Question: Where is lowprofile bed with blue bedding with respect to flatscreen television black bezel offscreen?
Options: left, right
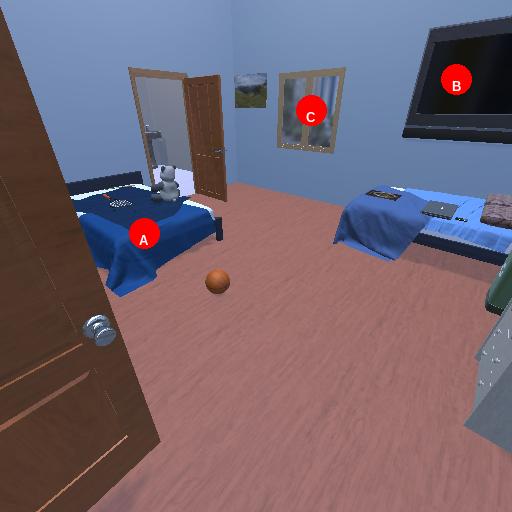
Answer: left